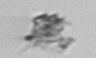
Label: detritus